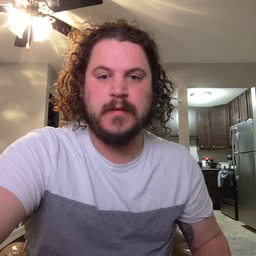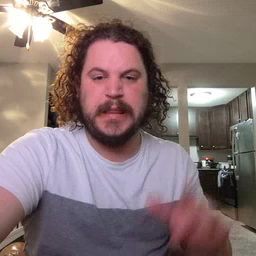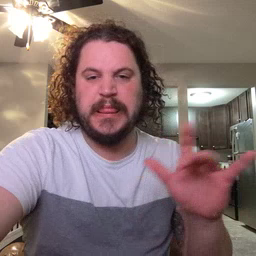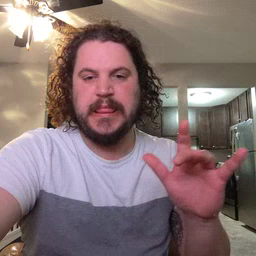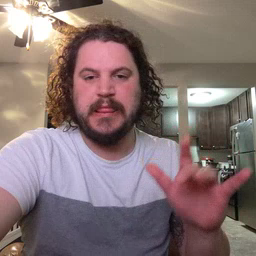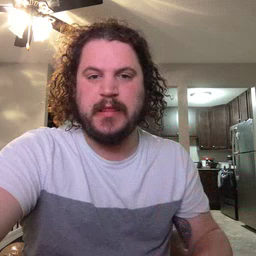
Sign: yucky